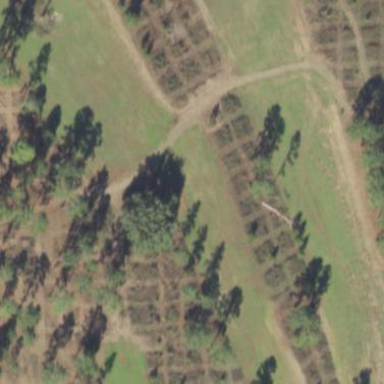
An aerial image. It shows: Orchard.